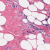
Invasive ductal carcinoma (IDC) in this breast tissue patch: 0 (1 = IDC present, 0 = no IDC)